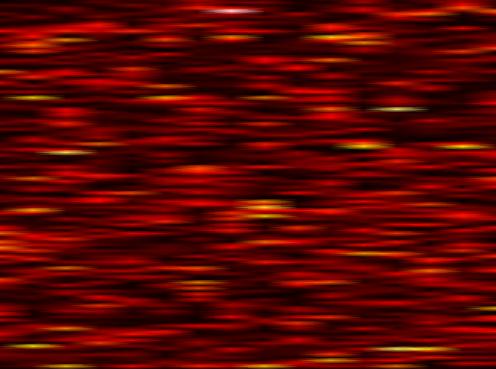
Label: FBMC